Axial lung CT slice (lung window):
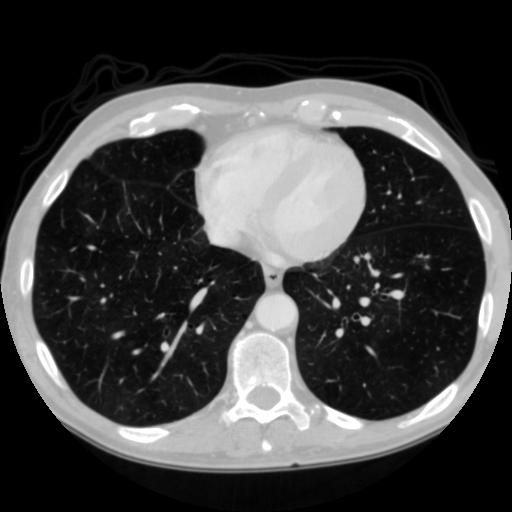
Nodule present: no